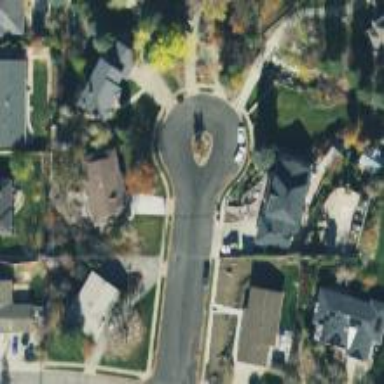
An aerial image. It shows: Turning loop on the road.